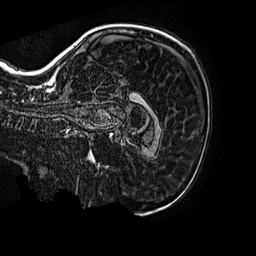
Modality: MP2RAGE
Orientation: sagittal
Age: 12
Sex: male
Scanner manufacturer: siemens
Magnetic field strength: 3 T
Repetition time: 4 s
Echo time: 0.00299 s